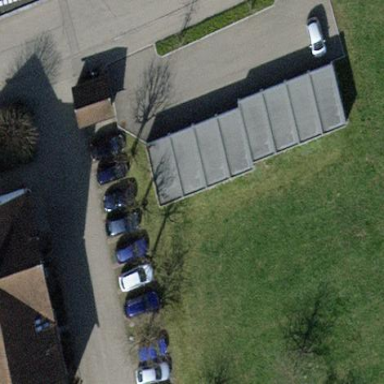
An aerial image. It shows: Group of garages.